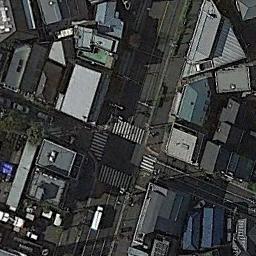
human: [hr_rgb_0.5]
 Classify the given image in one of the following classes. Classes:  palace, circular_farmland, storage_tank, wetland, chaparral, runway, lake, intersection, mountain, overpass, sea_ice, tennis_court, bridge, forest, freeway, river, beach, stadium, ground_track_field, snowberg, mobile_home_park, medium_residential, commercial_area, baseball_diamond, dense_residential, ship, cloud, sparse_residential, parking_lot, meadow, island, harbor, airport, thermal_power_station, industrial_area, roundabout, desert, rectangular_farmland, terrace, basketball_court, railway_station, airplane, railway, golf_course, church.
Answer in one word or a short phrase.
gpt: intersection